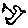
Label: bird